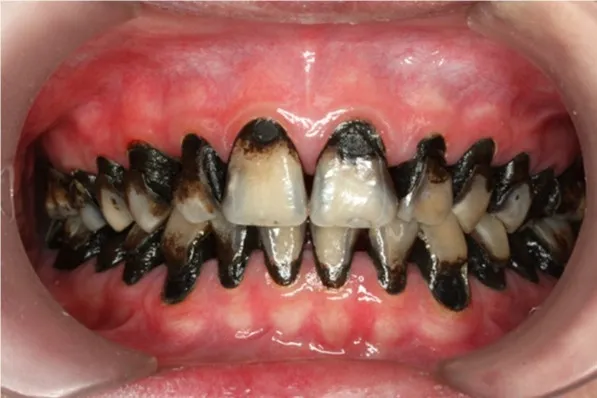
Front view after SDF treatment.
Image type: medical_photograph (oral_photograph)